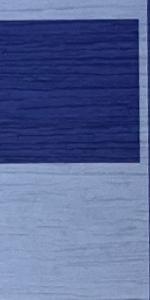
Label: Empty